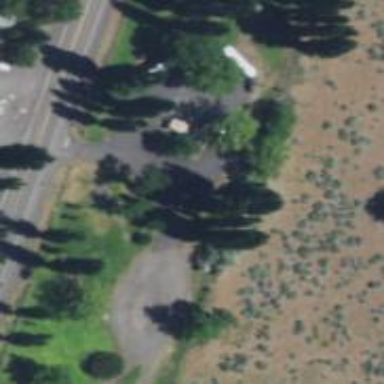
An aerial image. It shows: Rest area on the road.